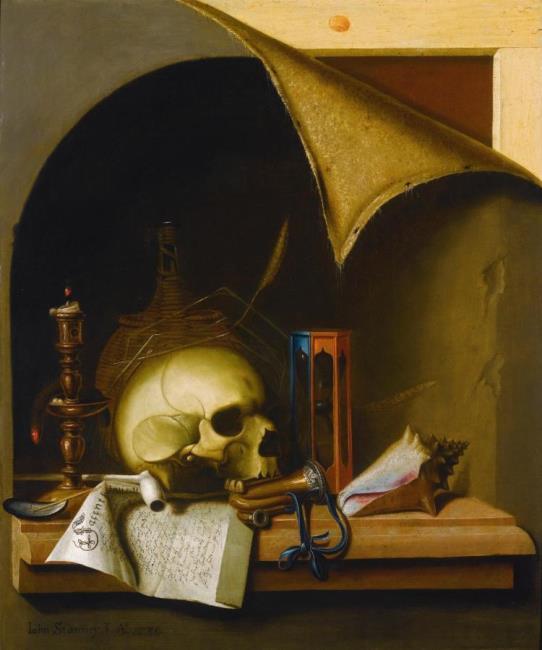
Title: A trompe l'oeil still-life with a skull and an hourglass
Artist: John Stanney
Earliest date: 1730
Latest date: 1730
Genre: painting
Iconography: Still Life
Keywords: trompe-l'oeil (still life), painting, stretcher, skull, hourglass, shell, candle, letter (correspondence), hunting horn, in a niche